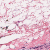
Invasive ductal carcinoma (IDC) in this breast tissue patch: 0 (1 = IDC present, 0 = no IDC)